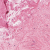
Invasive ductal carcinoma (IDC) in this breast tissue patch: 0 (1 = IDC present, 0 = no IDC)